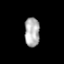
Tissue: prostate
Cell type: Epithelial cells
Senescence score: 0.7408
Nuclear area (px): 428
Mean DAPI intensity: 177.603